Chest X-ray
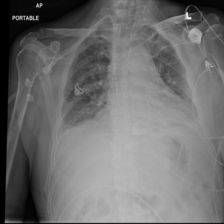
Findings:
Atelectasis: negative
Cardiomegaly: negative
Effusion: negative
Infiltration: negative
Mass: negative
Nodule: negative
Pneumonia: negative
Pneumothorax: negative
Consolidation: negative
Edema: negative
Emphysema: negative
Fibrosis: negative
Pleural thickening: negative
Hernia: negative